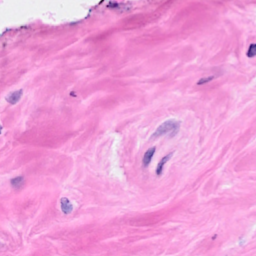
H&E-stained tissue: Breast